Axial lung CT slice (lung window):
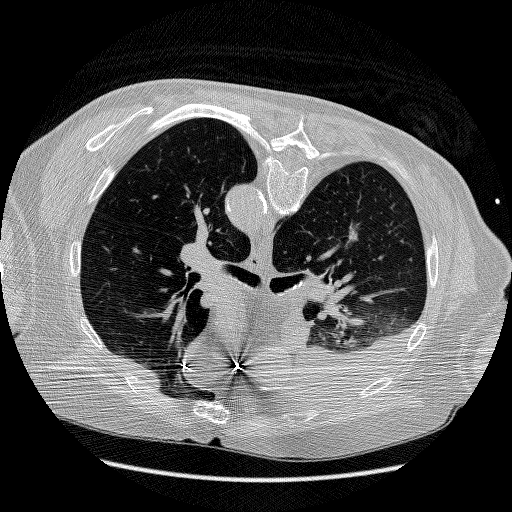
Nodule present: no